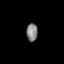
Tissue: lung
Cell type: Epithelial cells
Senescence score: 0.241
Nuclear area (px): 199
Mean DAPI intensity: 129.648